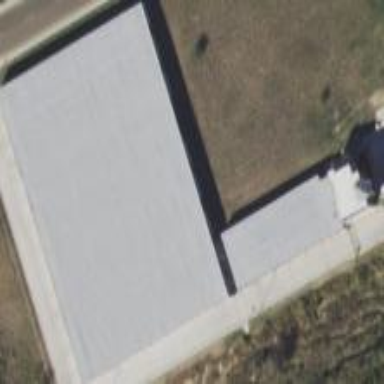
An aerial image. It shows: Building used for storage rental.